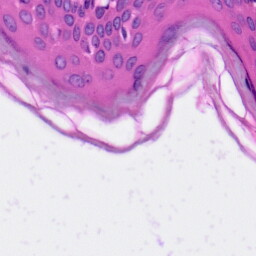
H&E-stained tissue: Skin